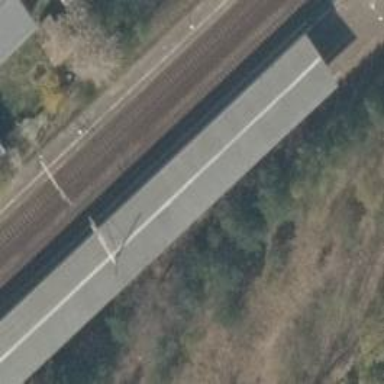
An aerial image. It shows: Public transport stop position along the railway.